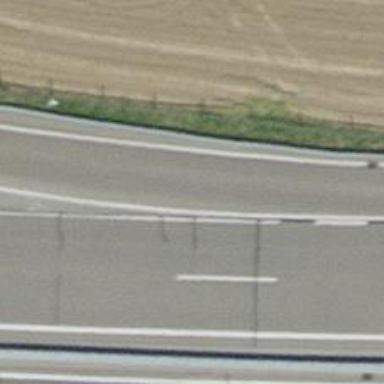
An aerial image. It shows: Motorway link.